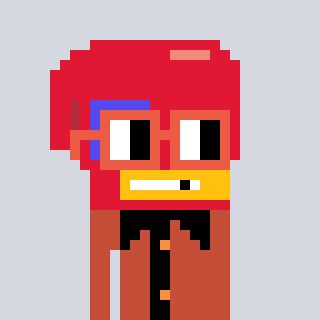
a pixel art character with square orange glasses, a boxing glove-shaped head and a rust-colored body on a cool background